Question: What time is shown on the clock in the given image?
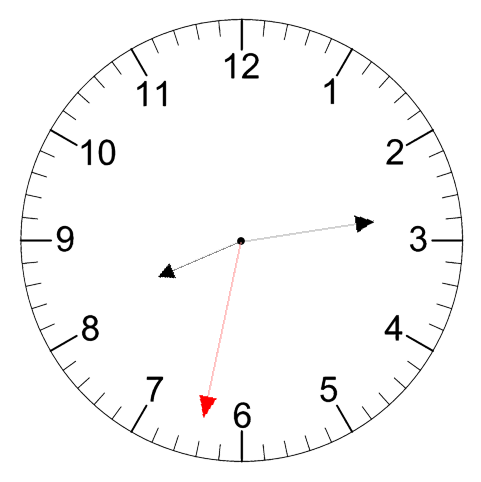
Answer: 08:13:32